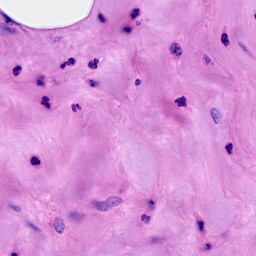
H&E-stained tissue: Breast